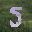
Label: 5